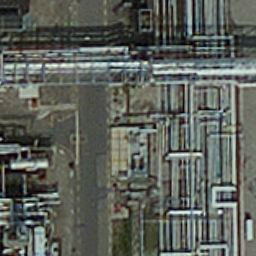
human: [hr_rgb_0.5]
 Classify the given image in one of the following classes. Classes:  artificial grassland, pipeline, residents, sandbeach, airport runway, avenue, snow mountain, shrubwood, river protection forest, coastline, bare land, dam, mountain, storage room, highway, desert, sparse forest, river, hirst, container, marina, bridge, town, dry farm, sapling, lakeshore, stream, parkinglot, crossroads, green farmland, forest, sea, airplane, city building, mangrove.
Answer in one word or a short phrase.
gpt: pipeline